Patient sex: F
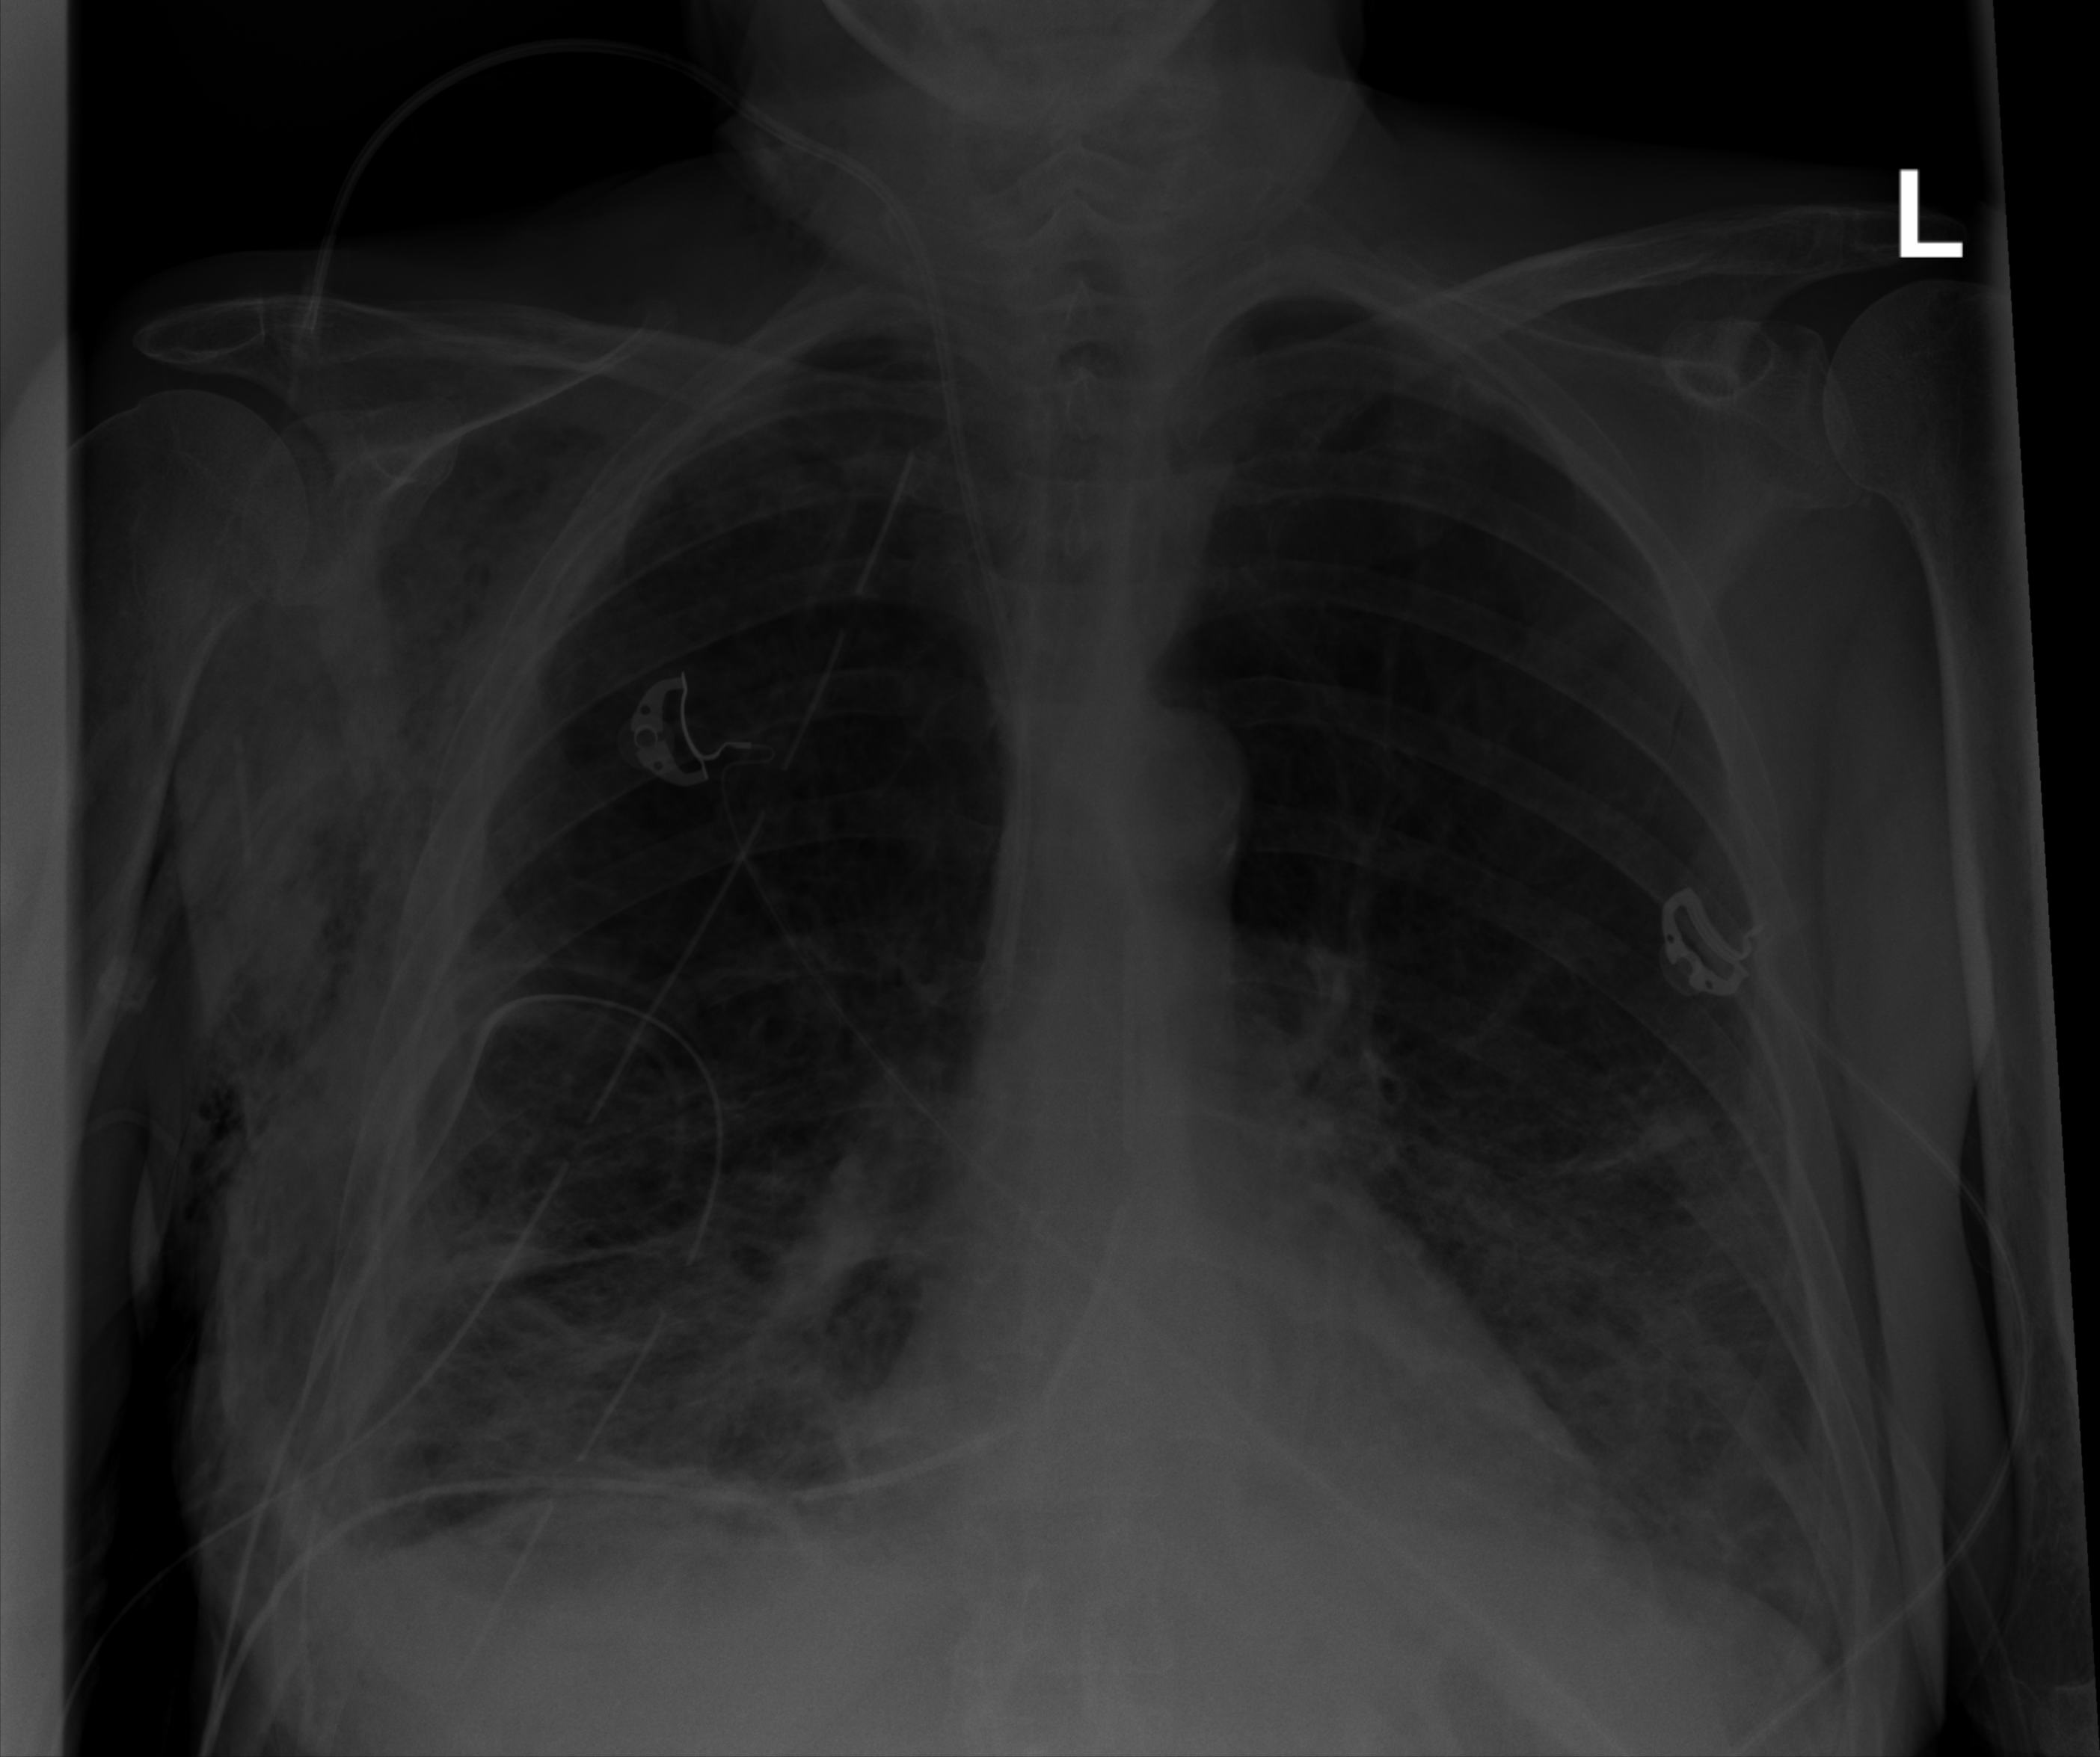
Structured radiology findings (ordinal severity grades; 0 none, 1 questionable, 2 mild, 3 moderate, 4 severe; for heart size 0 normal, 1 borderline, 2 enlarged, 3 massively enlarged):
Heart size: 0
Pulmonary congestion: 0
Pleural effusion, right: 2
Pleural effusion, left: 0
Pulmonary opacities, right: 2
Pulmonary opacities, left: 2
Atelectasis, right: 3
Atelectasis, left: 2